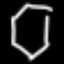
Label: octagon